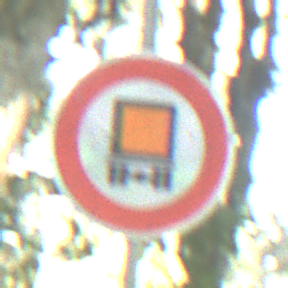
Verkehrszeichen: VerbotKennzeichnungspflichtigeKraftfahrzeugeGefaehrlicheGueter
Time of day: Midday
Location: Outdoor (Nature)
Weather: Clear
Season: NotSpecified
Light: Natural